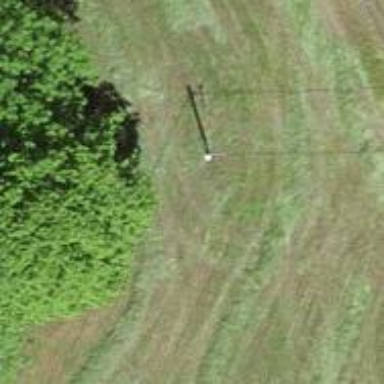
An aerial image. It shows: Power pole.